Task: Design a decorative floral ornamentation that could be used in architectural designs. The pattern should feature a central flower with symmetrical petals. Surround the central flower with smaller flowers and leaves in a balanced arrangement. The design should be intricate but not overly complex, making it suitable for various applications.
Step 1076:
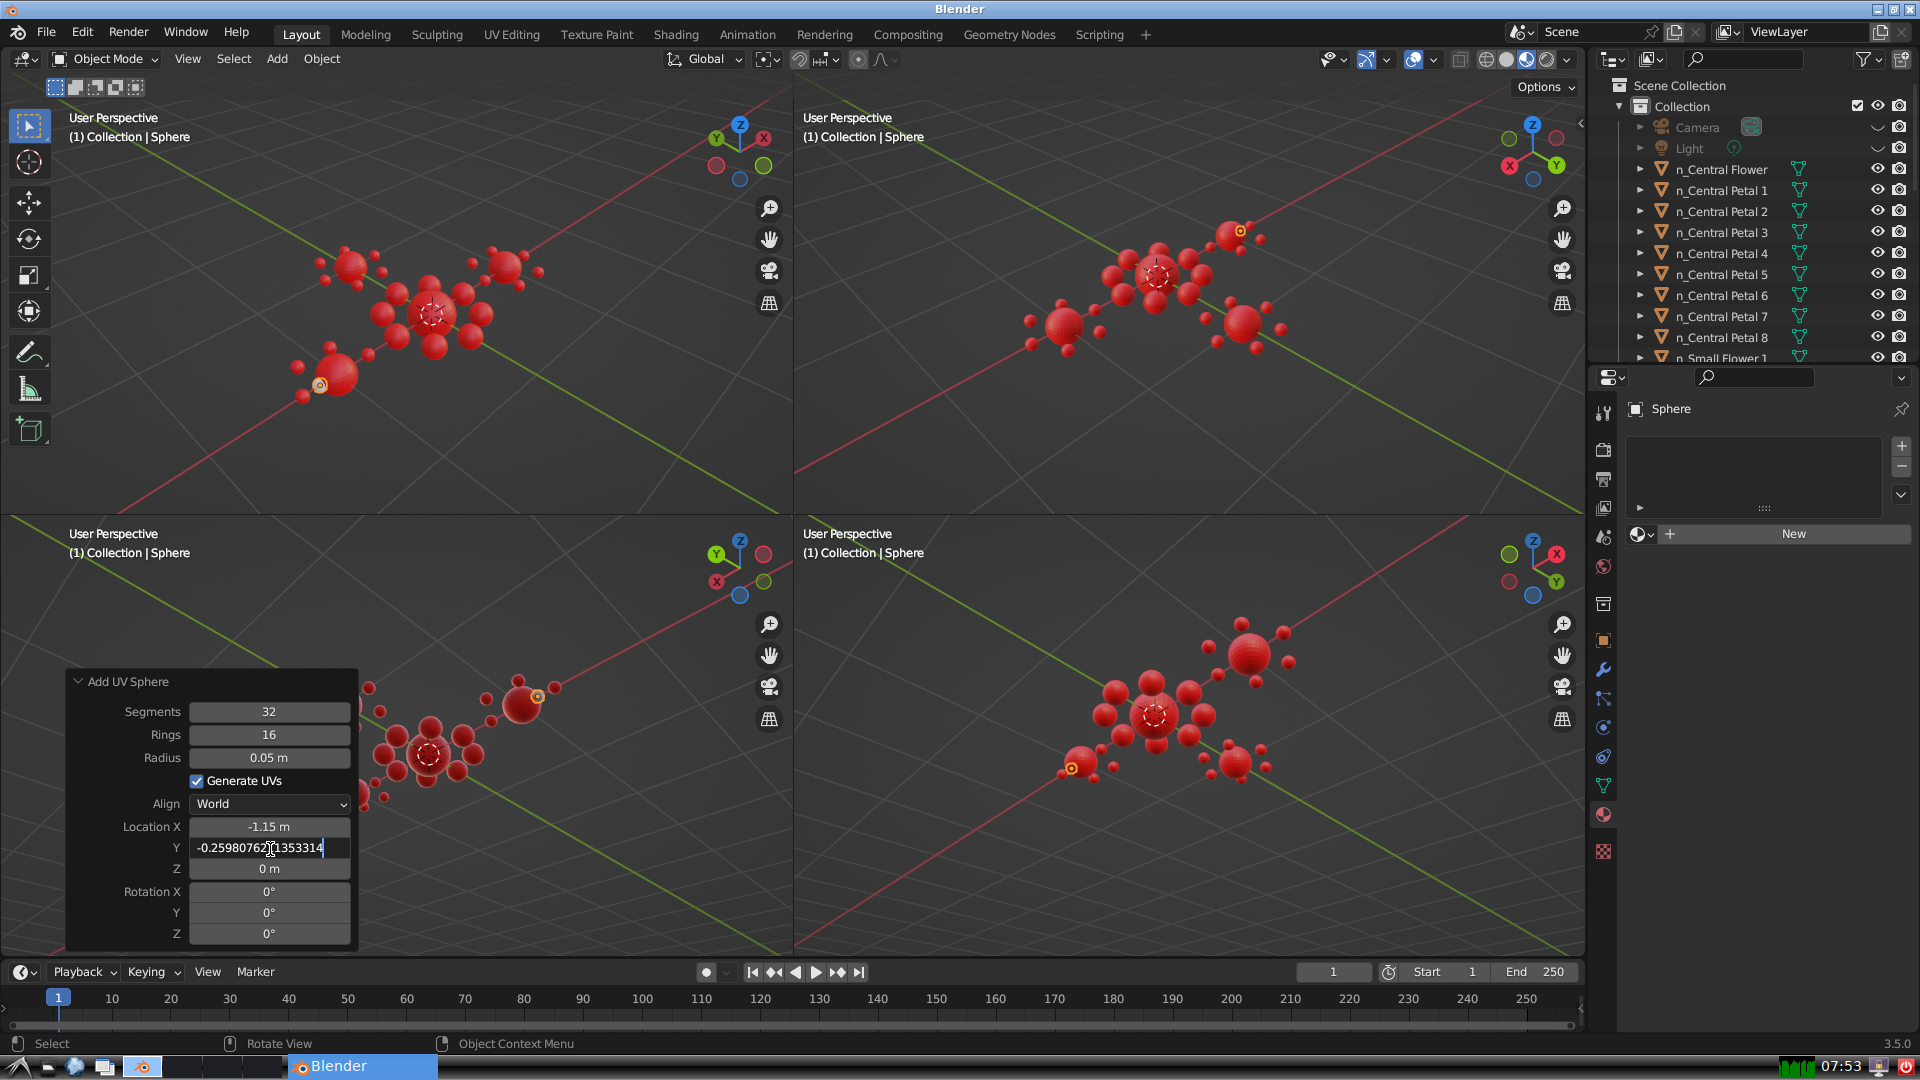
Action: {"key_press": ['Return']}